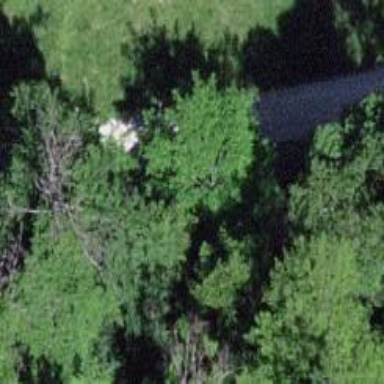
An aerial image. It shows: Bench.